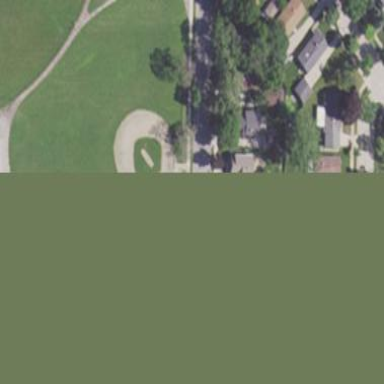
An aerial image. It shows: Baseball pitch for leisure and sports activities.